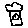
Label: tree